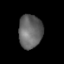
Tissue: skin
Cell type: Epithelial cells
Senescence score: 0.2556
Nuclear area (px): 778
Mean DAPI intensity: 101.856